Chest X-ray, AP view. Patient: 34 years old, sex M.
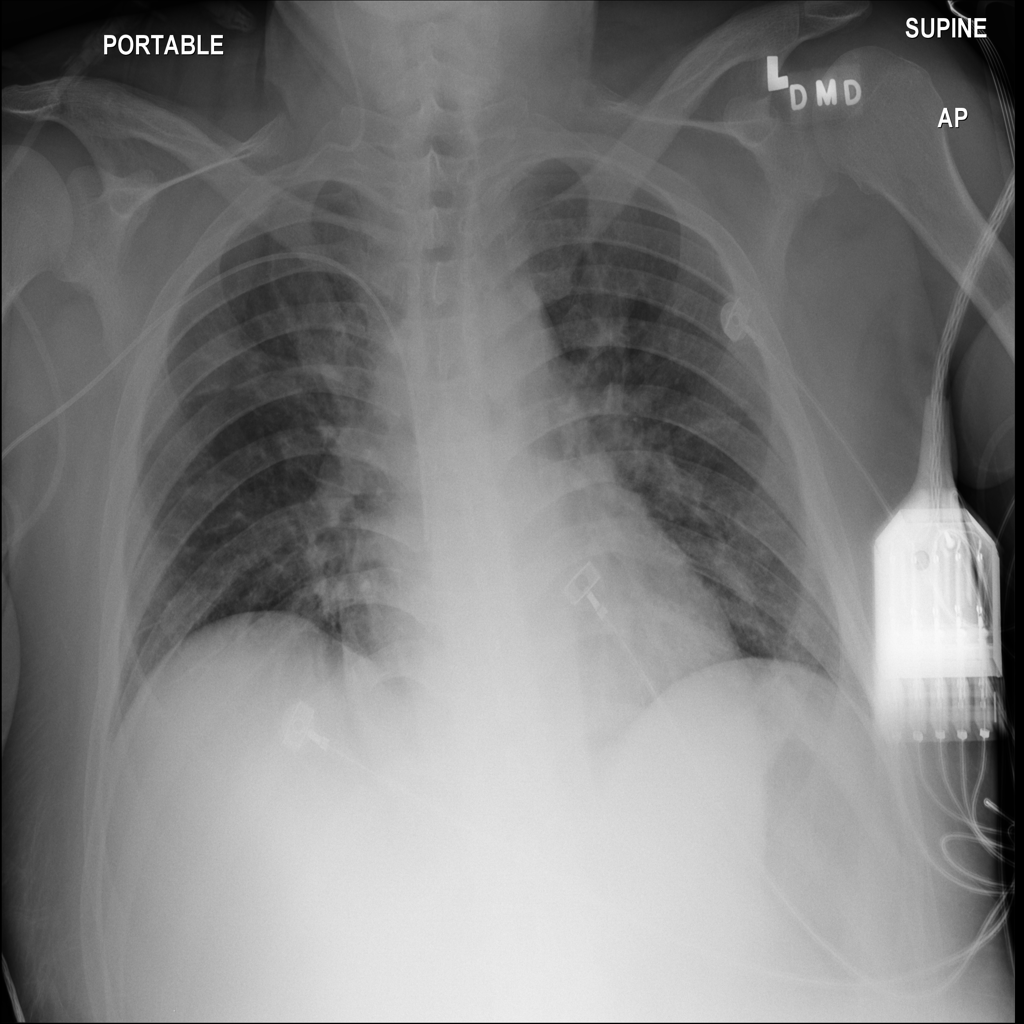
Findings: No Finding